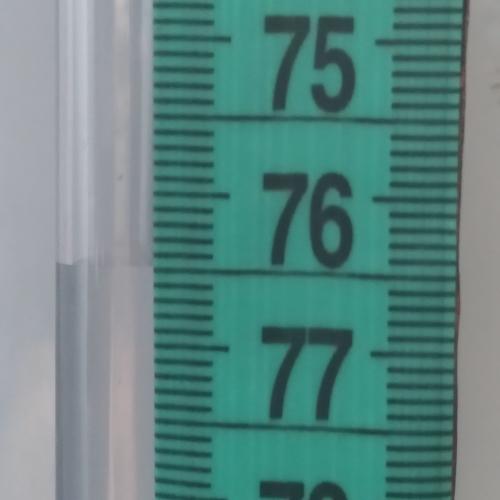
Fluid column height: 76.5 cm